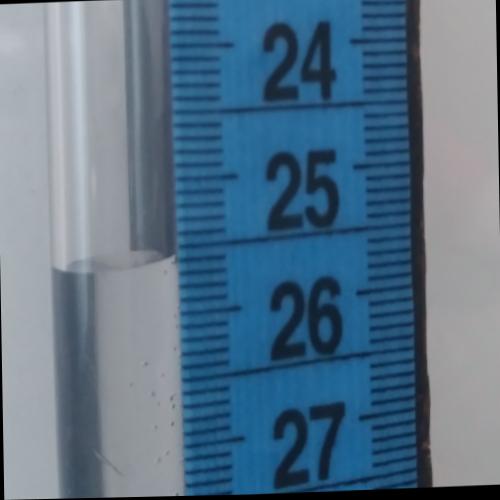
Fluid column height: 25.6 cm